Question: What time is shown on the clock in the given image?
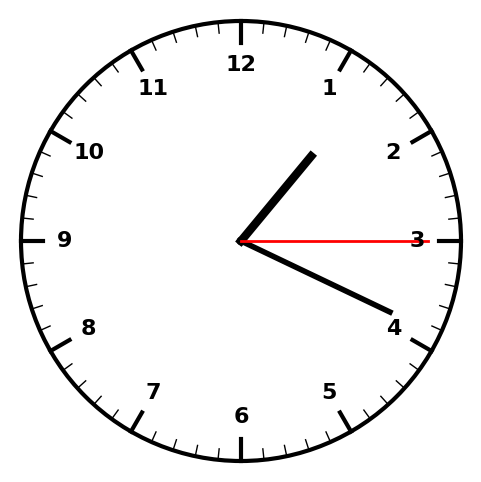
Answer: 01:19:15